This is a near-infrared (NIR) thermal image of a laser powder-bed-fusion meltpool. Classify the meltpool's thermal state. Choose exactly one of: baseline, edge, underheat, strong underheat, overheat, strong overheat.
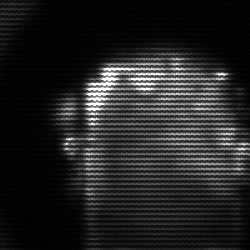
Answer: baseline